Question: CSS:
'''
table.tftable {
font-size:12px;
color:#333333;
width:50%;
border-width: 1px;
border-color: #729ea5;
border-collapse: collapse;
}
table.tftable th {
font-size:12px;
background-color:#acc8cc;
border-width: 1px;
padding: 8px;
border-style: solid;
border-color: #729ea5;
text-align:left;
}
table.tftable tr {
background-color:#d4e3e5;
}
table.tftable td {
font-size:12px;
border-width: 1px;
padding: 8px;
border-style: solid;
border-color: #729ea5;
}
'''
PHP:
'''
<?php
$queryOtherEvents = "select * from 'eventos' where 'data' > '$data'";
$resultOtherEvents = mysql_query($queryOtherEvents);
while($row = mysql_fetch_array($resultOtherEvents)) {
$nome = $row['nome'];
$data = $row['data'];
$url = $row['descricao'];
echo "<table id=tfhover class=tftable border=1>";
echo "<tr><th>$data</th><th><a href=$url>$nome</a></th></tr>";
echo "</table>";
}
?>
'''
Im showing a date of an event and the name of event in table, but if the name of event is bigger than 1st, position of borders switch..., how you can see in the image below:

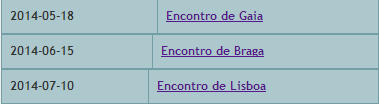
Answer: I think that your problem is that you are inserting one table for each row.
You should use one table and for each row in your database add one row to the table.
try this
'''
<?php
$queryOtherEvents = "select * from 'eventos' where 'data' > '$data'";
$resultOtherEvents = mysql_query($queryOtherEvents);
echo "<table id=tfhover class=tftable border=1>";
while($row = mysql_fetch_array($resultOtherEvents)) {
$nome = $row['nome'];
$data = $row['data'];
$url = $row['descricao'];
echo "<tr><th>$data</th><th><a href=$url>$nome</a></th></tr>";
}
echo "</table>";
?>
'''